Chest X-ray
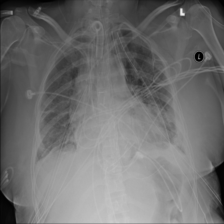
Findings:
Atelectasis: negative
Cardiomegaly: negative
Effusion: positive
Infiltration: negative
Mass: negative
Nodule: negative
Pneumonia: negative
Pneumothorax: negative
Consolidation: negative
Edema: negative
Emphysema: negative
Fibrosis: negative
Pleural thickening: negative
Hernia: negative